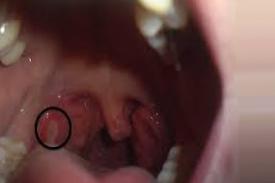
Condition: Mouth Ulcer